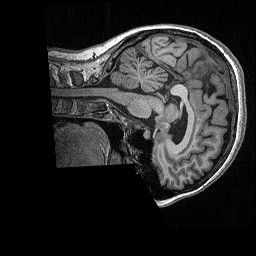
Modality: T1w
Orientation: sagittal
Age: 38
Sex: female
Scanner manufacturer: siemens
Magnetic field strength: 3 T
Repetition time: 2.3 s
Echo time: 0.00298 s